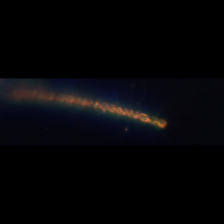
Taxon: Chaetoceros
Group: Diatoms